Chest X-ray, AP view. Patient: 55 years old, sex M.
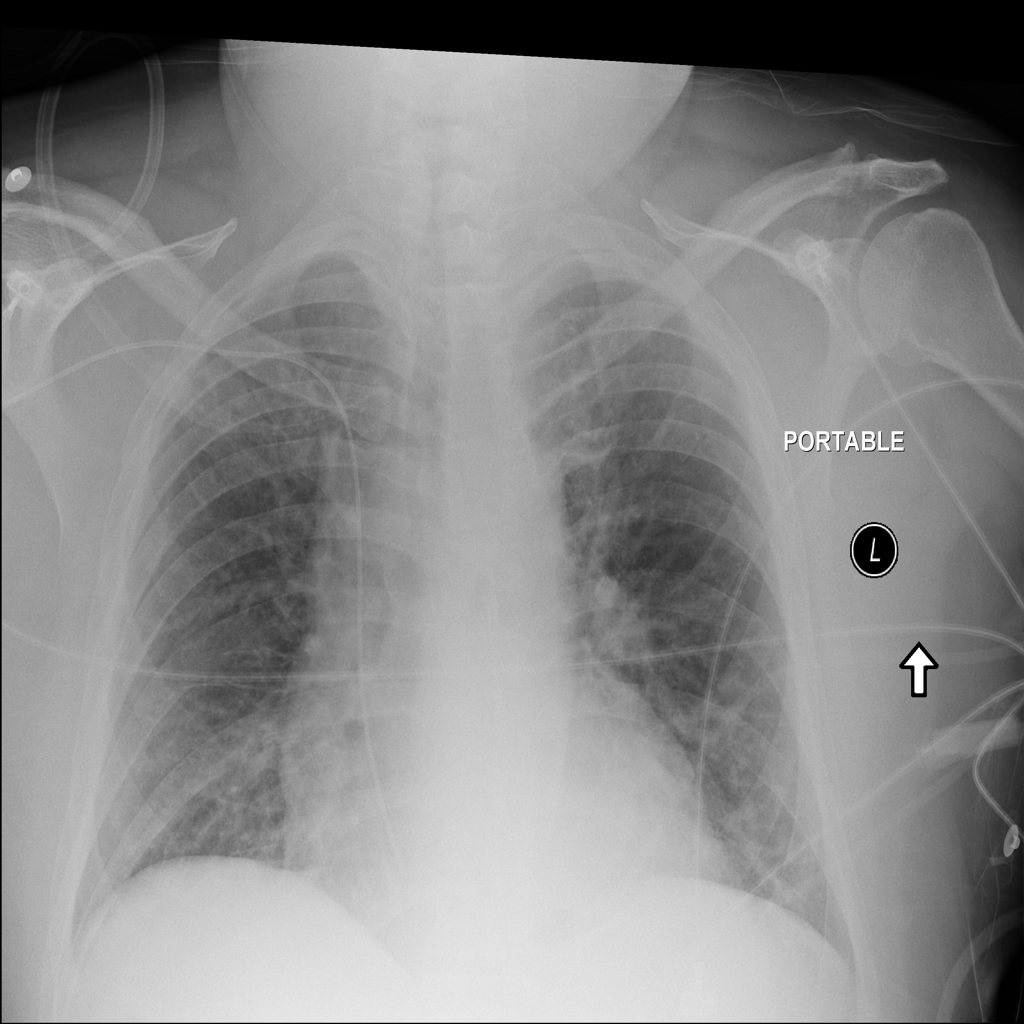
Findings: No Finding